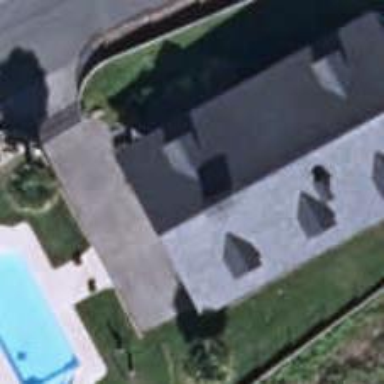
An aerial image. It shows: Swimming pool shop.